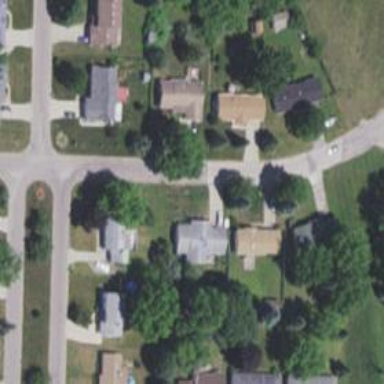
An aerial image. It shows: Residential road.